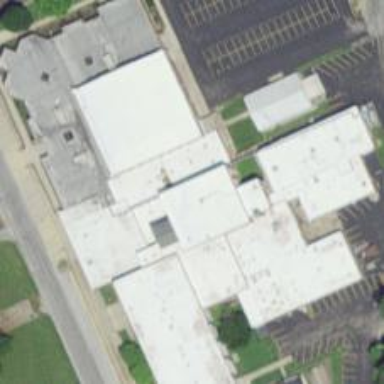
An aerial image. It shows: School.